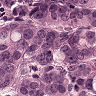
Metastatic tissue present: yes